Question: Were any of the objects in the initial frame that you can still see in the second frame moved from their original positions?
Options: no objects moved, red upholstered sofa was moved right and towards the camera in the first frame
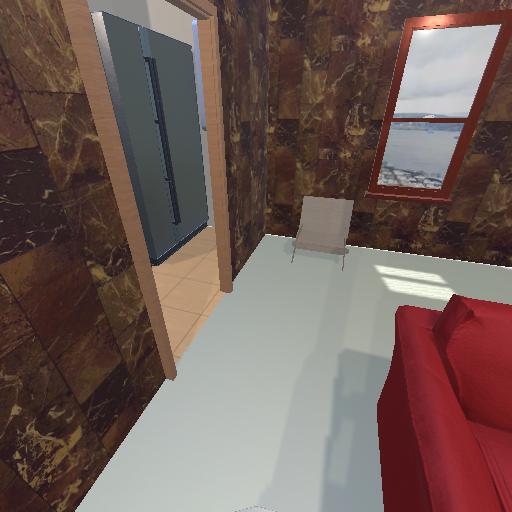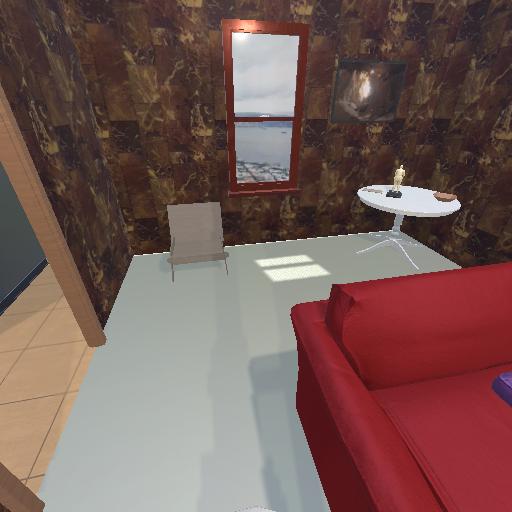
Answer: no objects moved